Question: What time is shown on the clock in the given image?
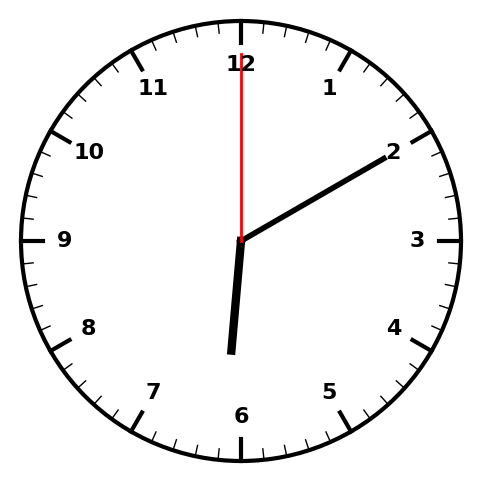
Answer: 06:10:00